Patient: sex F, age 59
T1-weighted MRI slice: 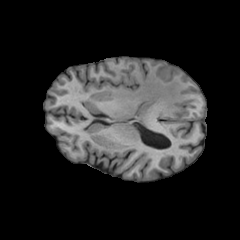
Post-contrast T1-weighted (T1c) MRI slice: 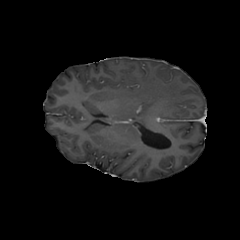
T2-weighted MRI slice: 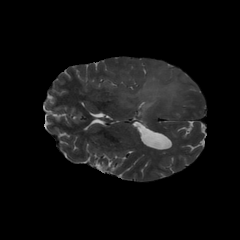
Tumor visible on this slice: yes
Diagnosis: Glioblastoma, IDH-wildtype
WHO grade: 4